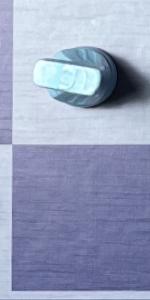
Label: Empty